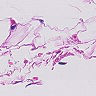
Metastatic tissue present: no